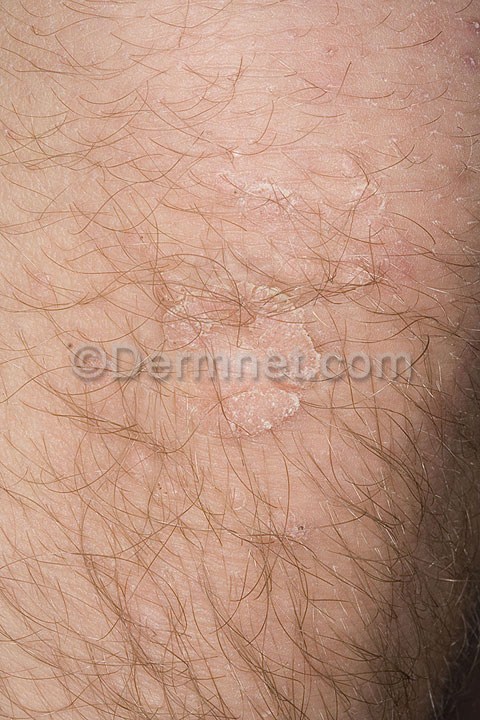
Disease: Warts Molluscum and other Viral Infections